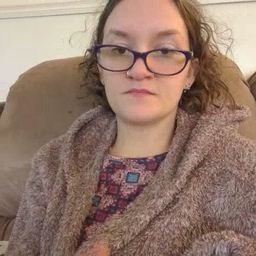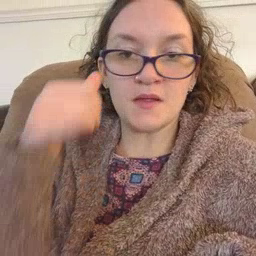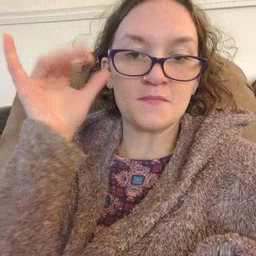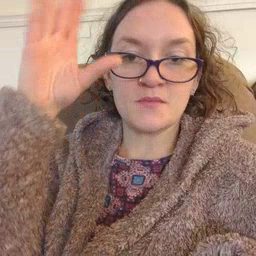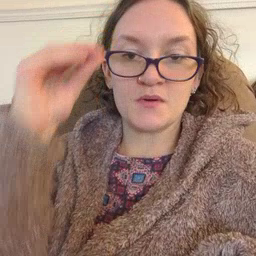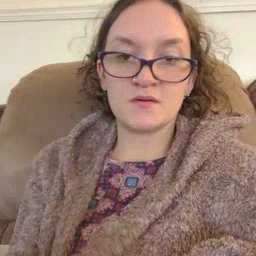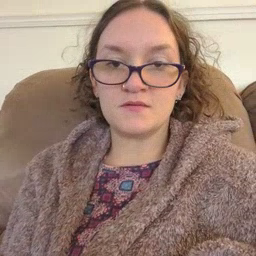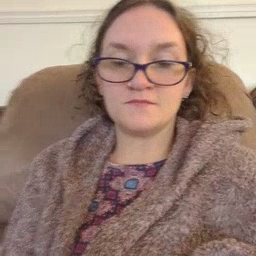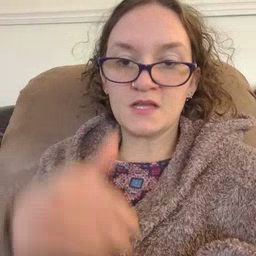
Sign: cowboy